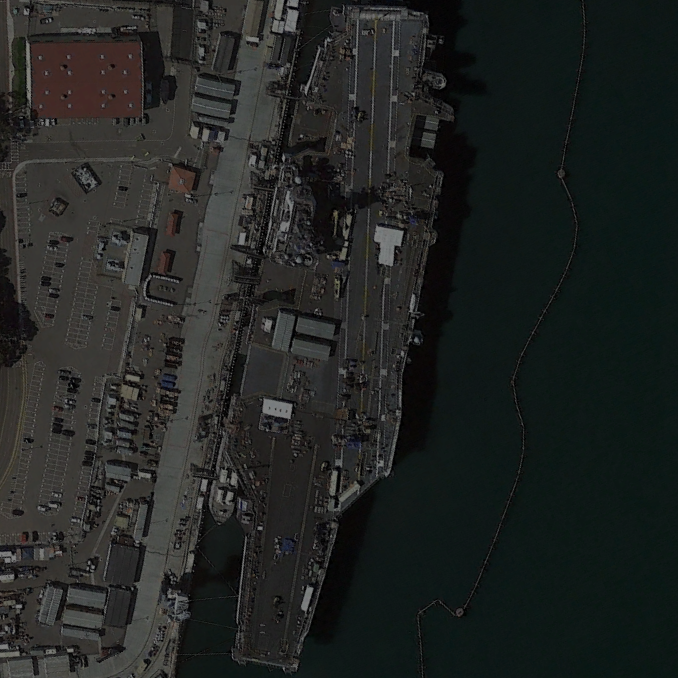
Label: aircraft_carrier